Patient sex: M
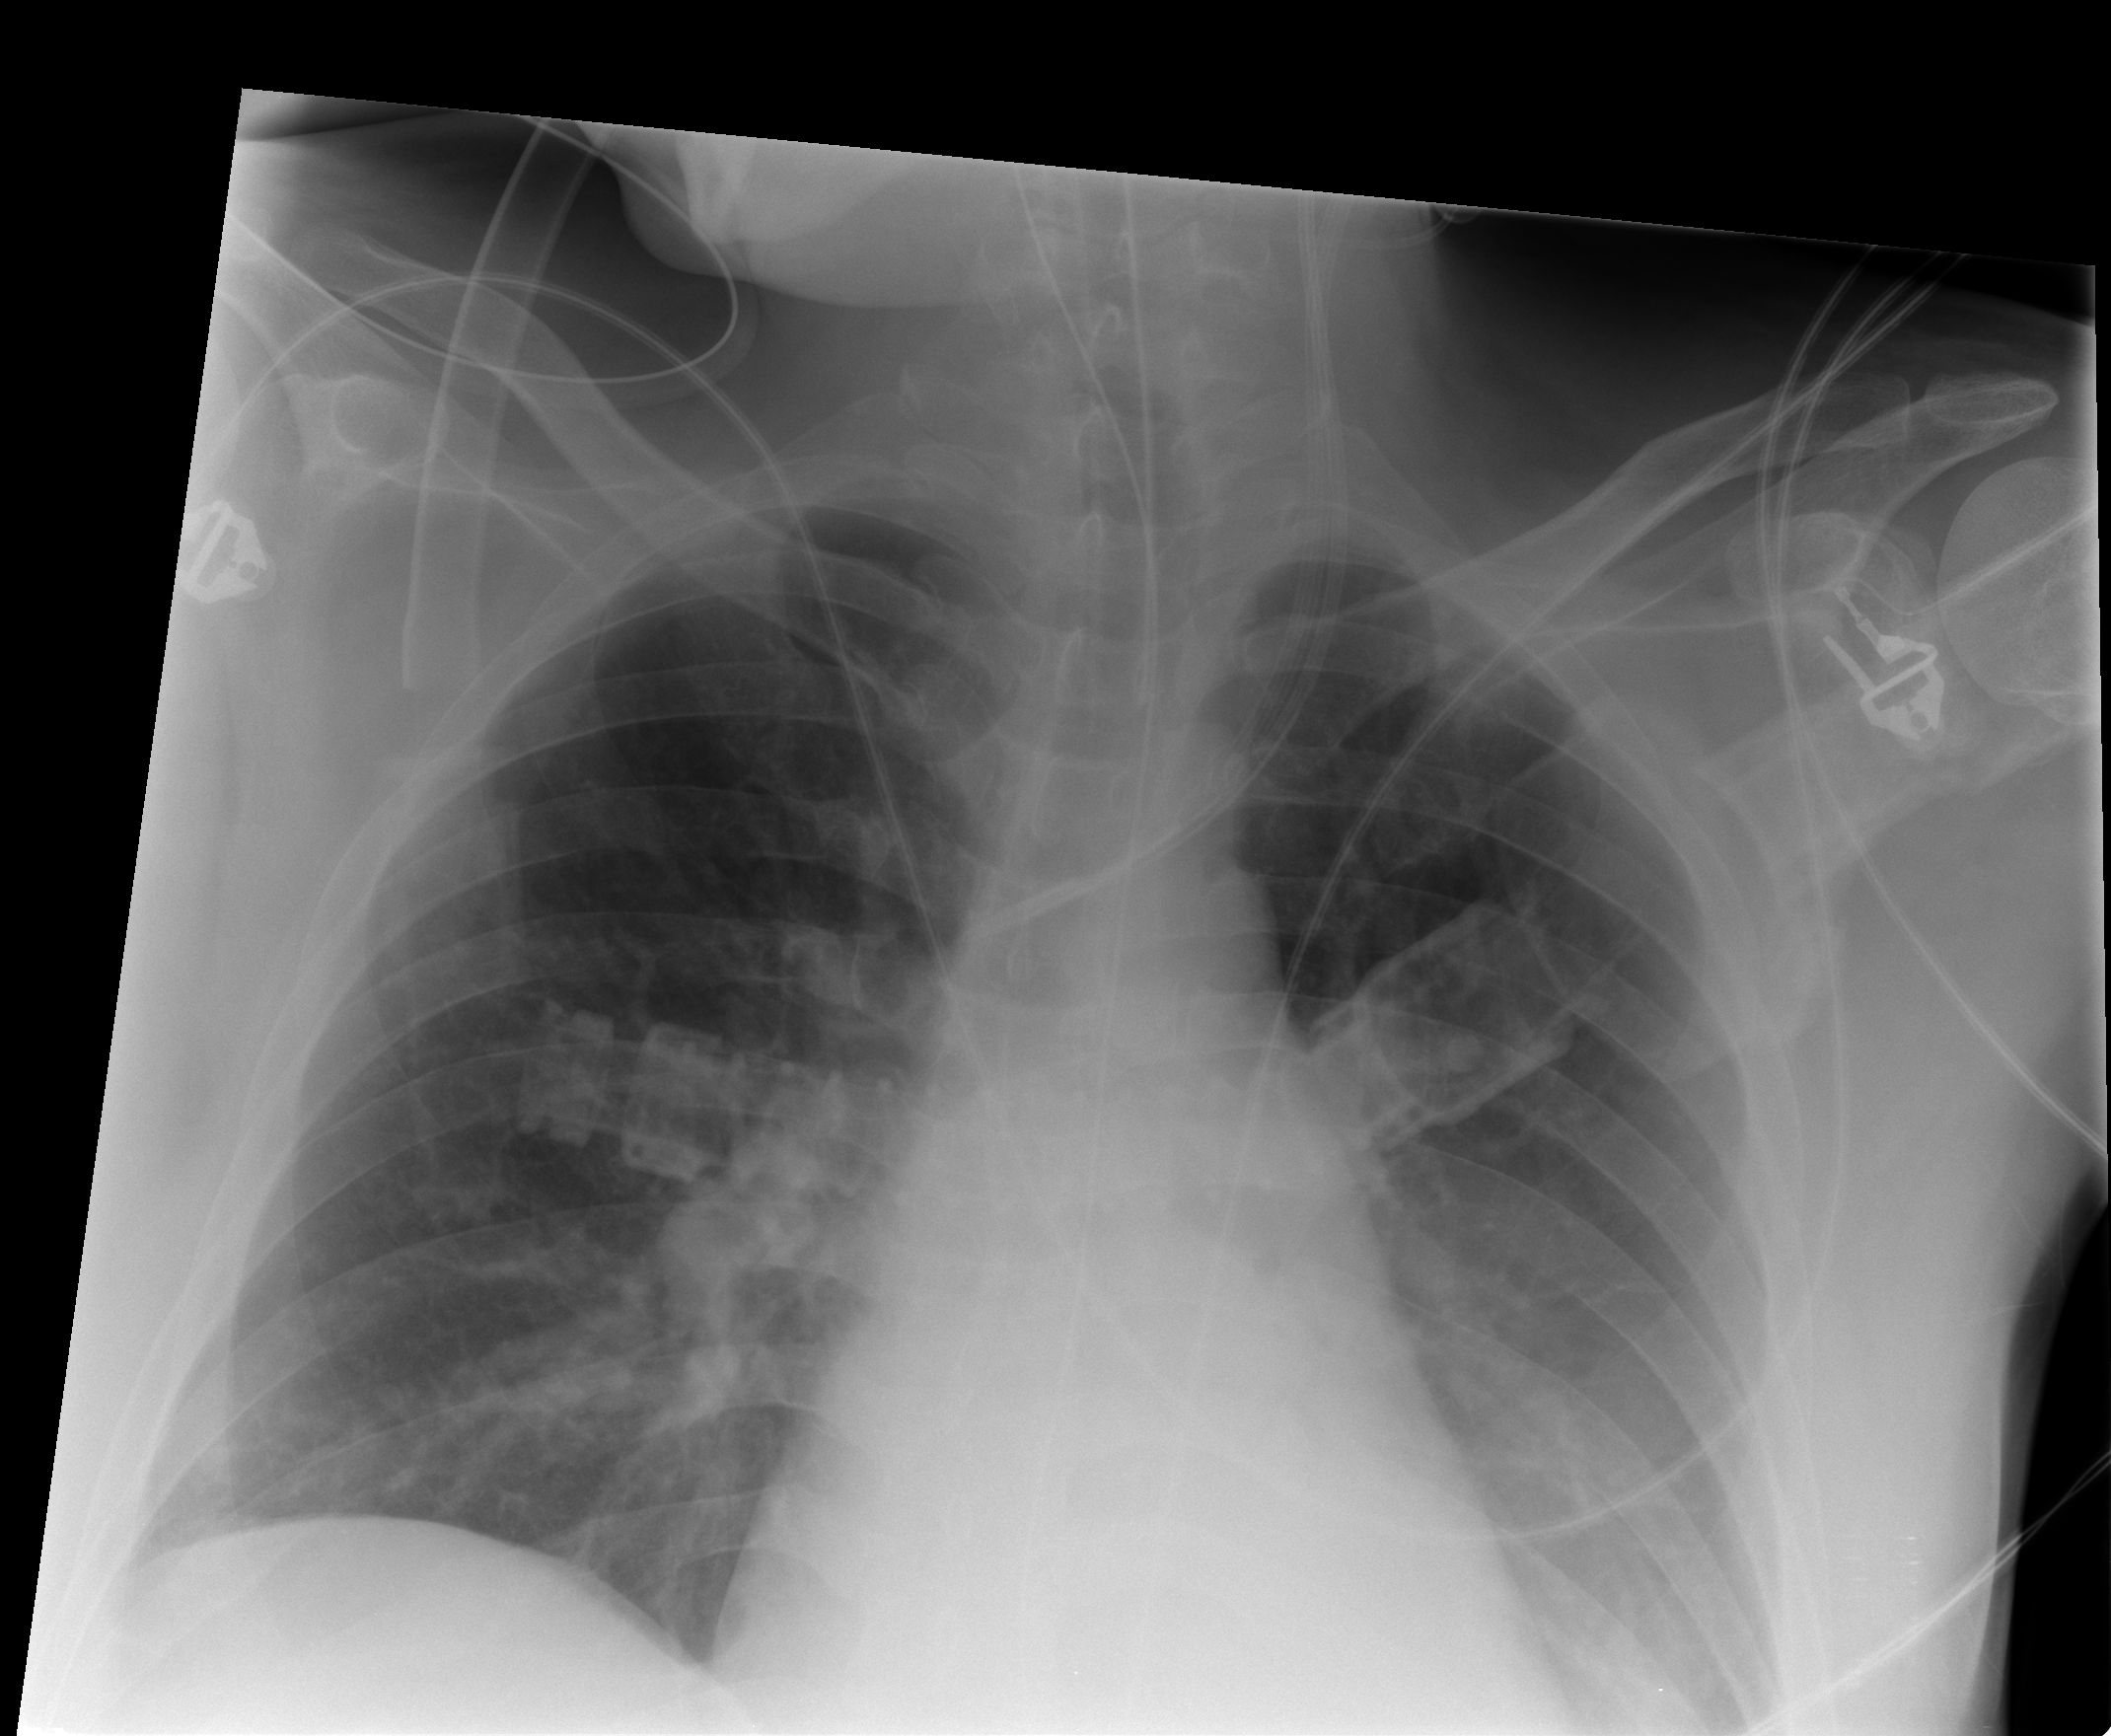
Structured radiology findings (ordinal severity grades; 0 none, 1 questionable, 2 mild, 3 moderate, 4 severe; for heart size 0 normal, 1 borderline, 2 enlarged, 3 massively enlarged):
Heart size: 1
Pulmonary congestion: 2
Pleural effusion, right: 0
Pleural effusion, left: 1
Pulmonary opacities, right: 0
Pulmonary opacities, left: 0
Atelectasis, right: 0
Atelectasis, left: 0